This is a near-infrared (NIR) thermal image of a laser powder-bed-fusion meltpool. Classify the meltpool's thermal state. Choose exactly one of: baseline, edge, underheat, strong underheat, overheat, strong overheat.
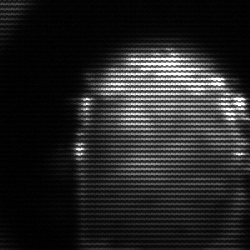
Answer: baseline